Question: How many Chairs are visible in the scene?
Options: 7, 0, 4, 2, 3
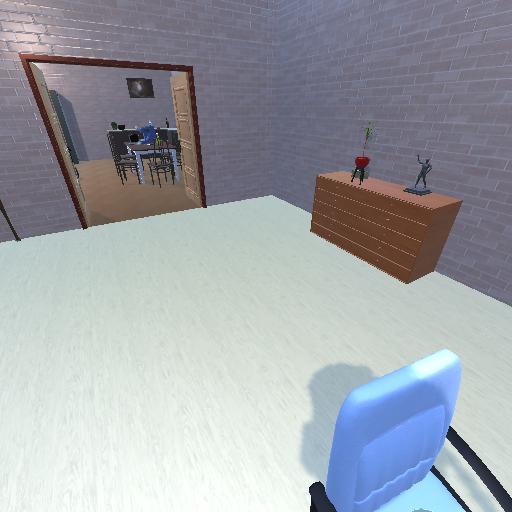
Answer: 7